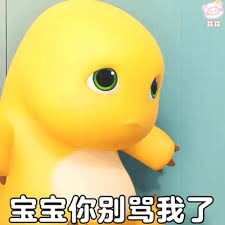
Label: nailong